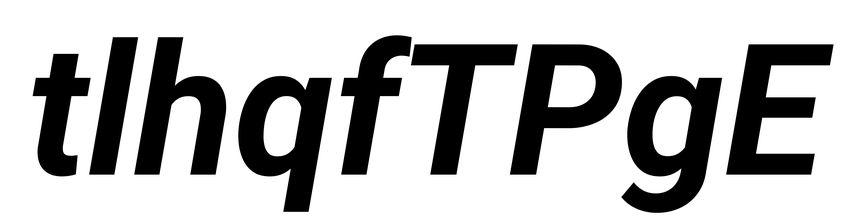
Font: Roboto-Italic_Bold_Italic